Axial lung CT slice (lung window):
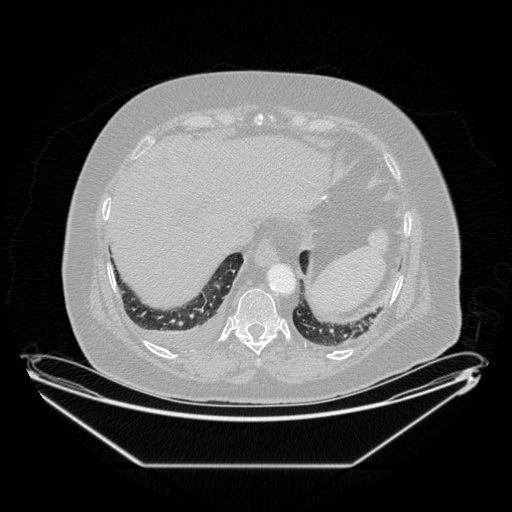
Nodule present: no